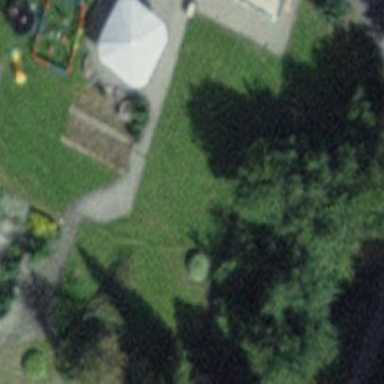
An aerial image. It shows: Lovely park for leisure and relaxation.